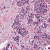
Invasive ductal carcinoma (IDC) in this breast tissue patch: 1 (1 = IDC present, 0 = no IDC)